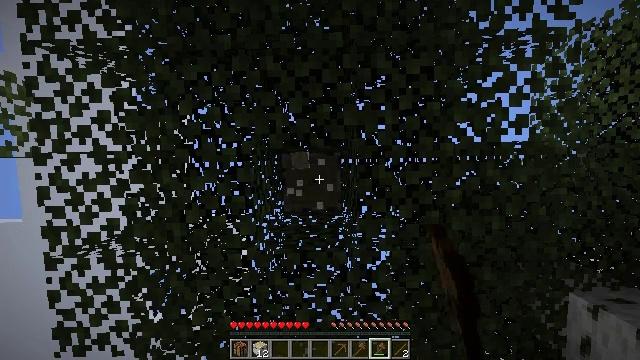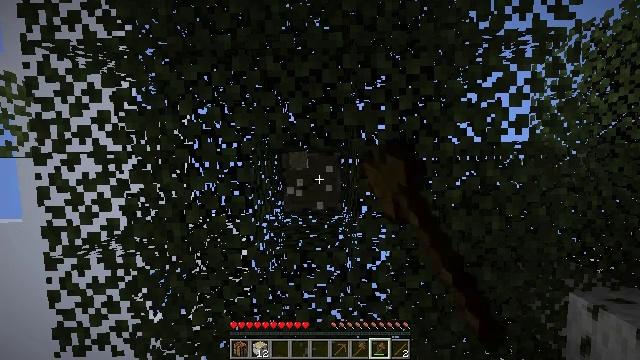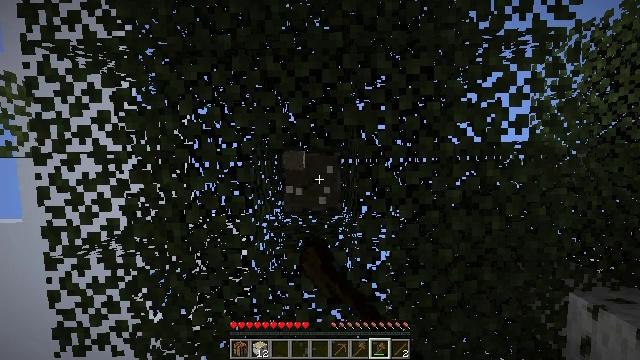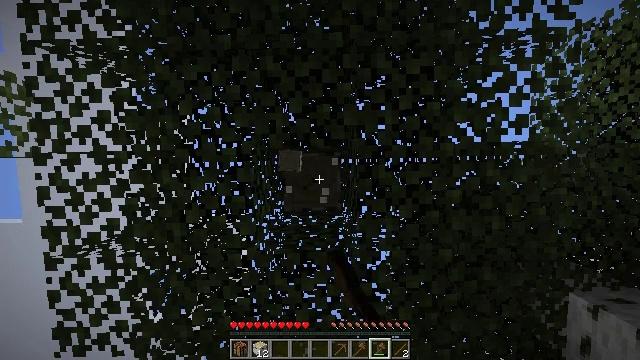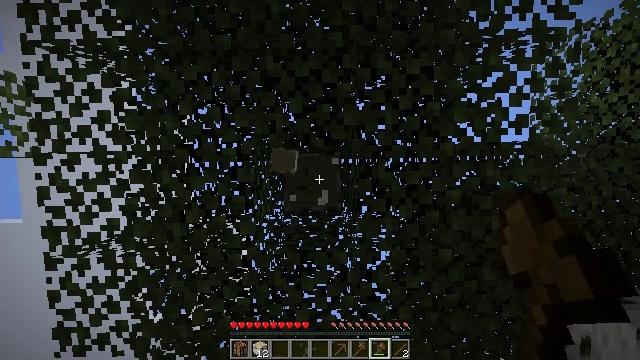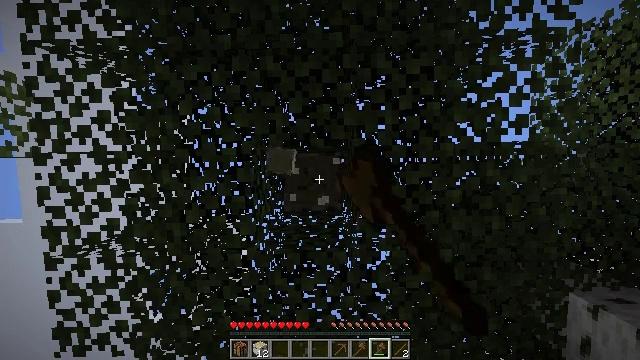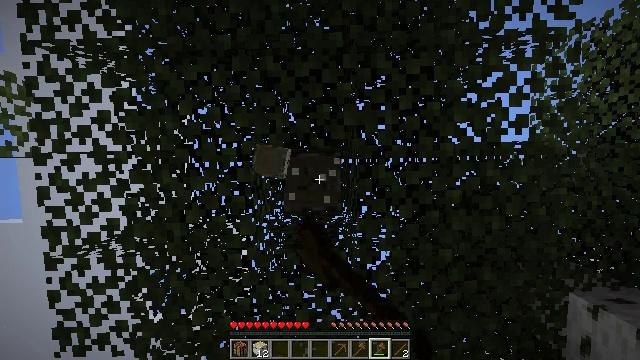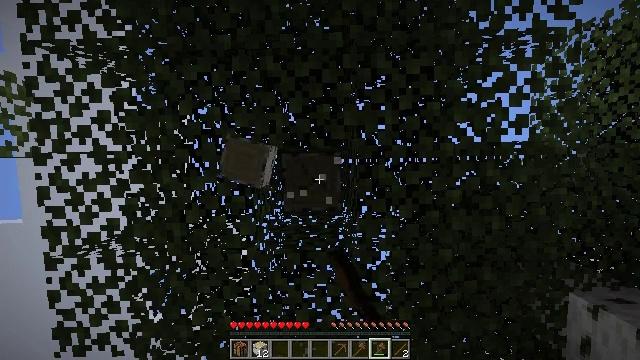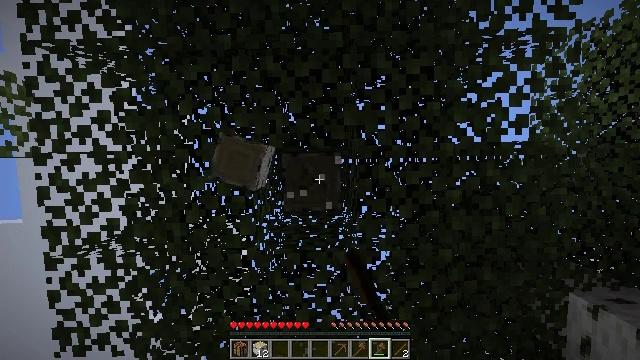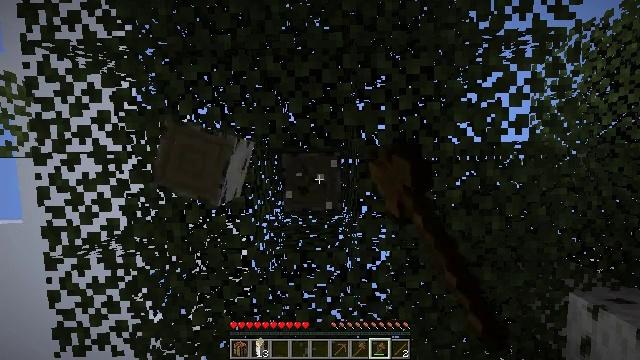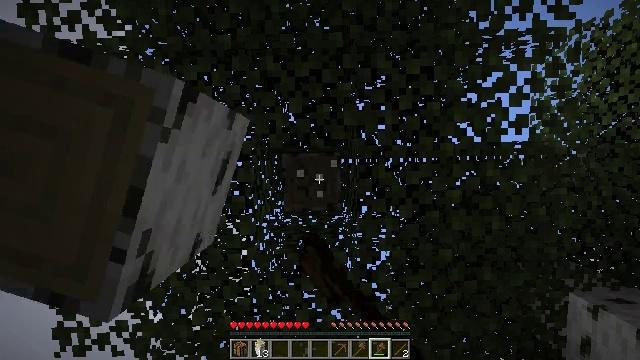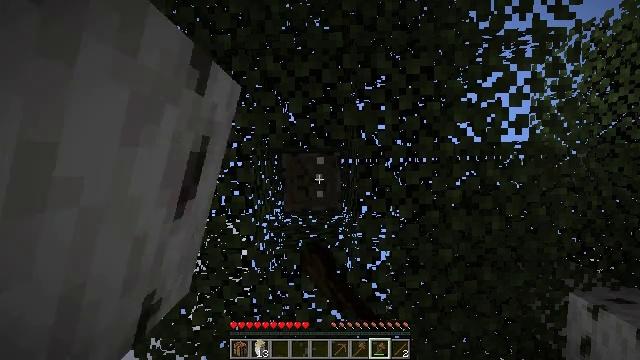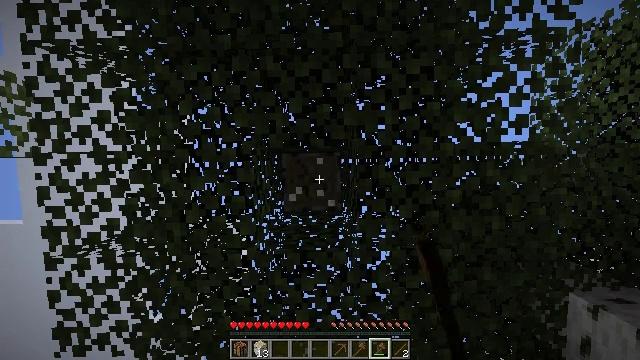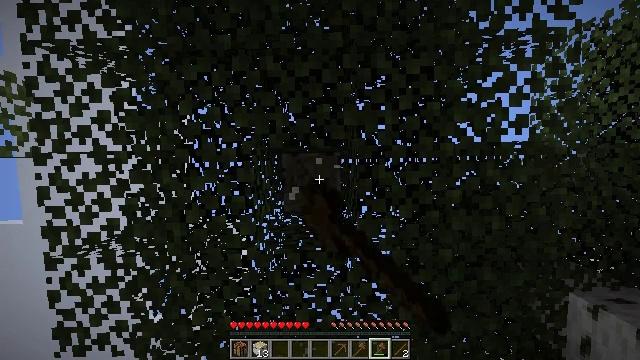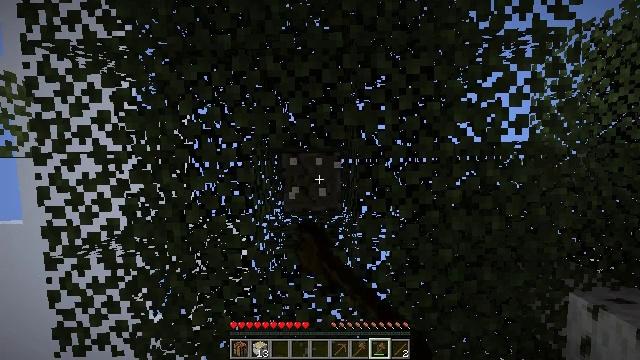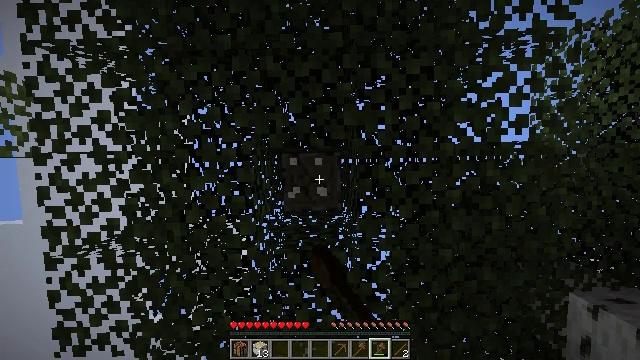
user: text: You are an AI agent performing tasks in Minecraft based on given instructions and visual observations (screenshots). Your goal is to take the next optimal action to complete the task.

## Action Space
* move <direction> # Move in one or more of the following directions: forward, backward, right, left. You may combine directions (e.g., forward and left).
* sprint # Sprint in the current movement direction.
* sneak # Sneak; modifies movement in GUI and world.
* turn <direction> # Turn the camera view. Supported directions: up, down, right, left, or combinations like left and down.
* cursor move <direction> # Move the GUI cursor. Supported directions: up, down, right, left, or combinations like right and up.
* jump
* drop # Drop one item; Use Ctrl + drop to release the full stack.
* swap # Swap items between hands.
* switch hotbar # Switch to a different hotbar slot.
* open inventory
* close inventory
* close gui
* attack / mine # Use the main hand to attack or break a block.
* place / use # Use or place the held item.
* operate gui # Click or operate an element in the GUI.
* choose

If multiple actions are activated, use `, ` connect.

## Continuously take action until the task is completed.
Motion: motion action
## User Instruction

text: Mine the birch log from the tree.
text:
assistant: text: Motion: attack / mine
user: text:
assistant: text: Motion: attack / mine
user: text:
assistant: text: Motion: attack / mine
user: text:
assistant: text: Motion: attack / mine
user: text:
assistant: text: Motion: attack / mine
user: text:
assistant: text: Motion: attack / mine
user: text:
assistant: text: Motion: attack / mine
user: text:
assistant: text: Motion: attack / mine
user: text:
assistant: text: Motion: attack / mine
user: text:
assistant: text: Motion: attack / mine
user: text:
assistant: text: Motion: attack / mine
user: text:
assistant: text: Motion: attack / mine
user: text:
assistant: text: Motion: attack / mine
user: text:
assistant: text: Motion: attack / mine
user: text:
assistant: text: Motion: attack / mine
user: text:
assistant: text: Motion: attack / mine
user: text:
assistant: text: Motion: attack / mine
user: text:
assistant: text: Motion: attack / mine
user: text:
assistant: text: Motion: attack / mine
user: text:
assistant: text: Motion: attack / mine
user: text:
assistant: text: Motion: attack / mine
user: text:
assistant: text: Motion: attack / mine
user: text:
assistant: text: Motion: attack / mine
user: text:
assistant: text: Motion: attack / mine
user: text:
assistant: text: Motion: attack / mine
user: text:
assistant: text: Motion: attack / mine
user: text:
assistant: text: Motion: attack / mine
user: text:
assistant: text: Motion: attack / mine
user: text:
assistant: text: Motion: attack / mine
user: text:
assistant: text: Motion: attack / mine